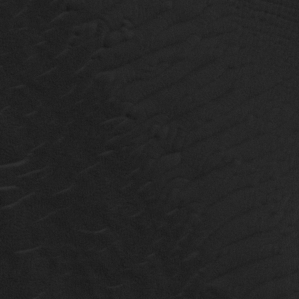
Label: non_frost